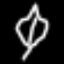
Label: leaf